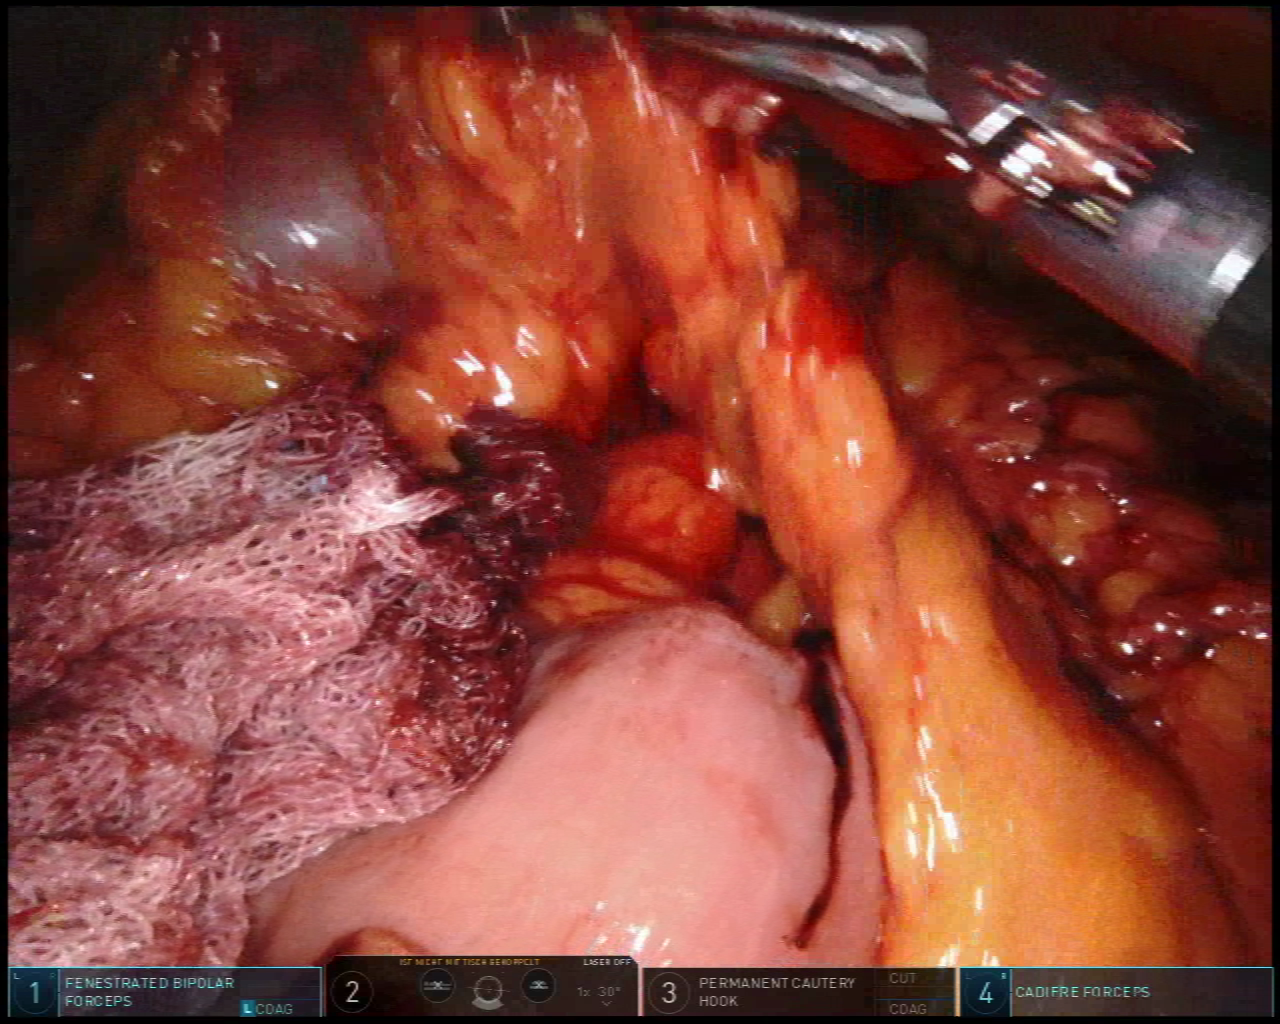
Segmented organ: small_intestine
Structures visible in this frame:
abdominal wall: no
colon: yes
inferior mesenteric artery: no
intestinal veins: no
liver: no
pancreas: no
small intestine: yes
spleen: no
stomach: no
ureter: no
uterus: no
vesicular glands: no